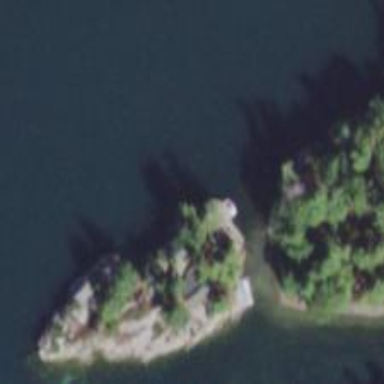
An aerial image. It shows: Islet surrounded by woodland.